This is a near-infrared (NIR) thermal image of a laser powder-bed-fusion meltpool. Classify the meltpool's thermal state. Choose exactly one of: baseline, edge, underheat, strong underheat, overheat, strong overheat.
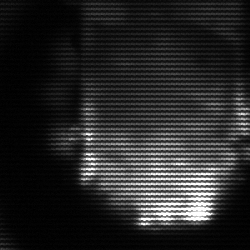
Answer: baseline